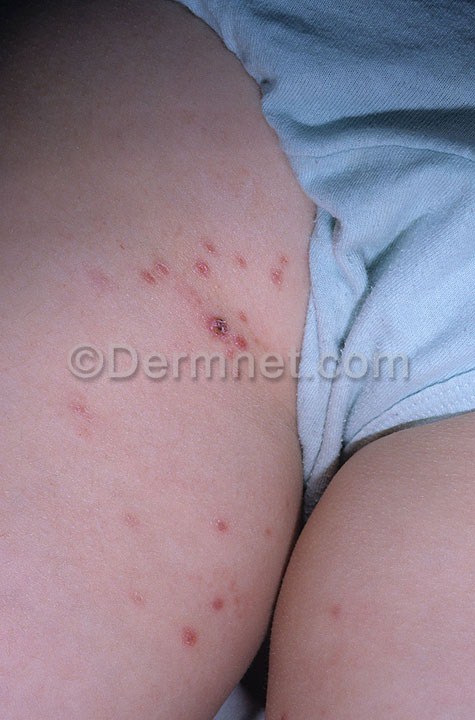
Disease: Herpes HPV and other STDs Photos